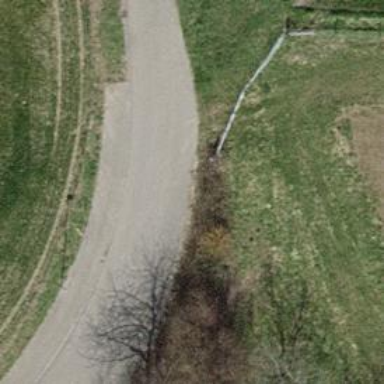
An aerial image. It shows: Paved track with grade1 quality.